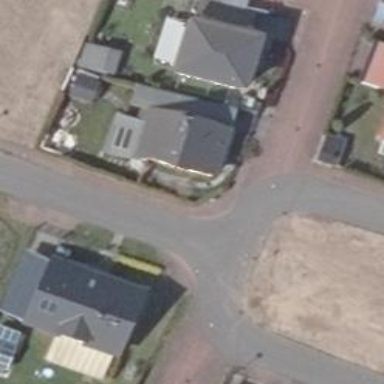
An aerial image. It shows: Residential road with asphalt surface and sidewalk on the left side.